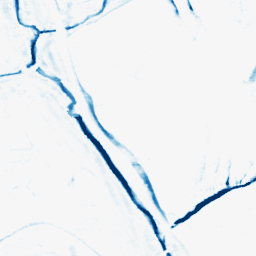
Category: morphological
Decomposition family: morphological_rect
Decomposition parameters: operation: closing
width: 10
height: 5
Upsampling method: linear_exact
Upsampling parameters: scale: 2
Upsampling scale: 2